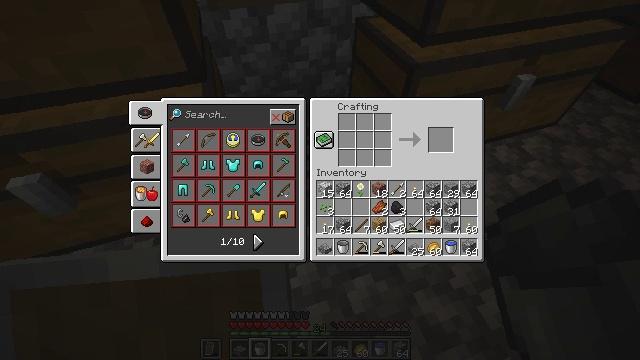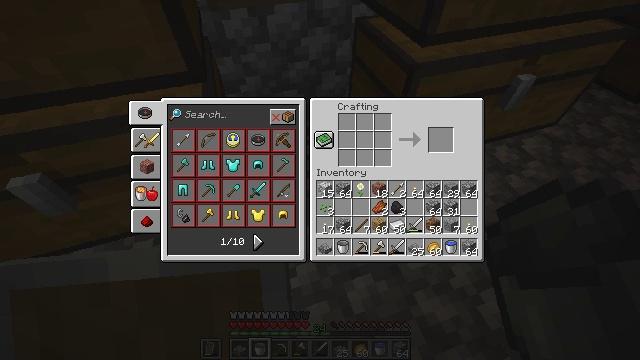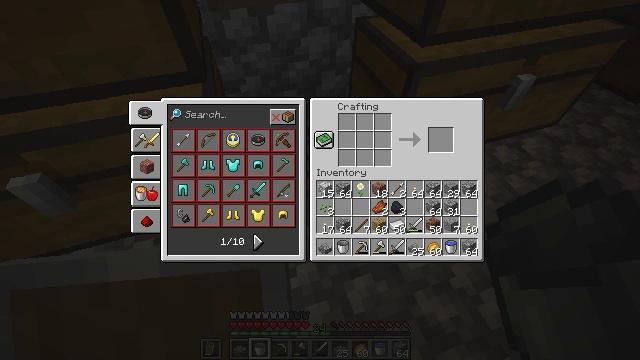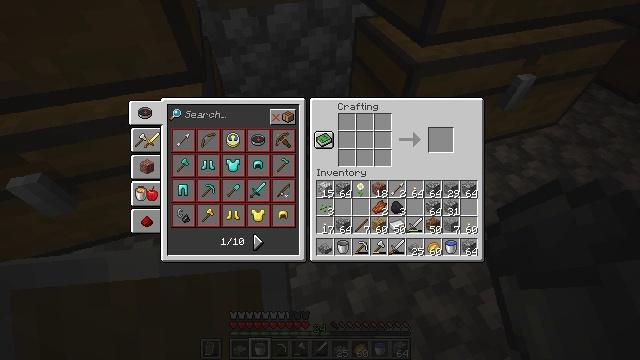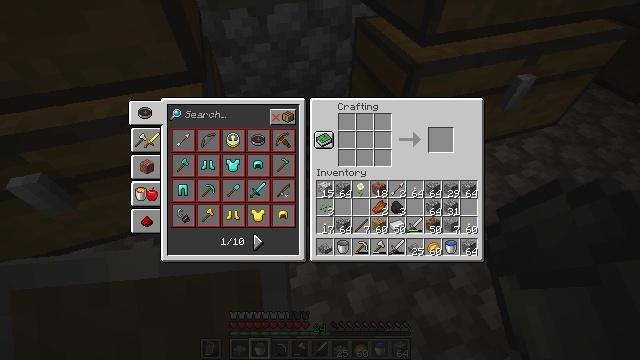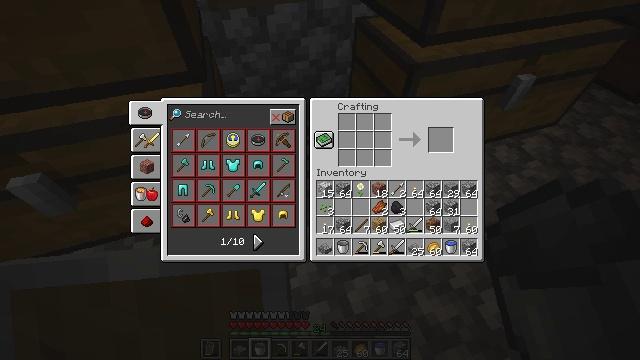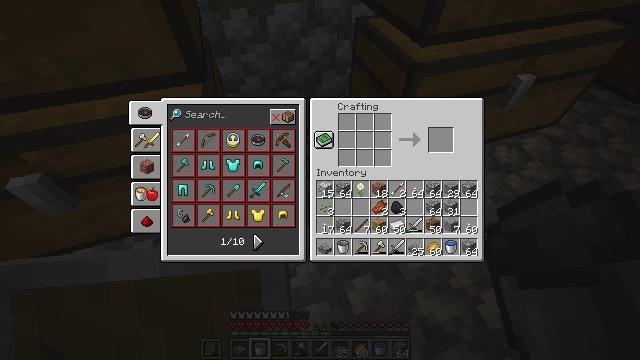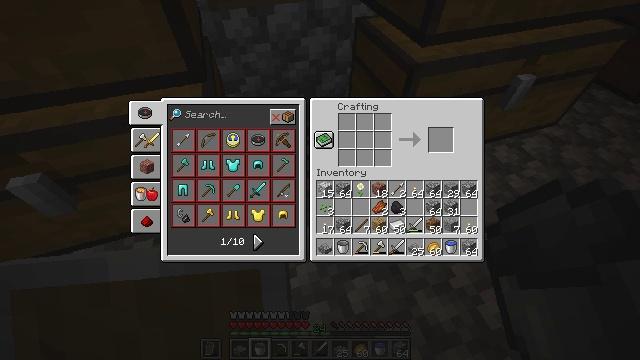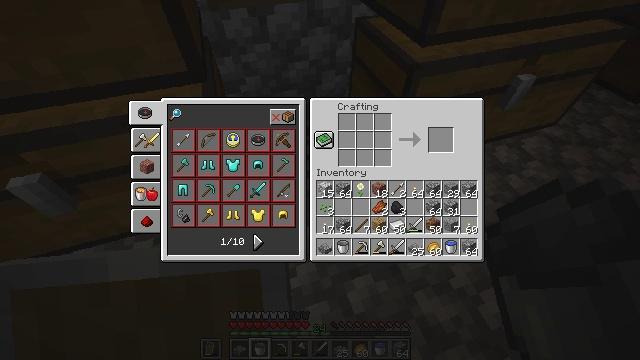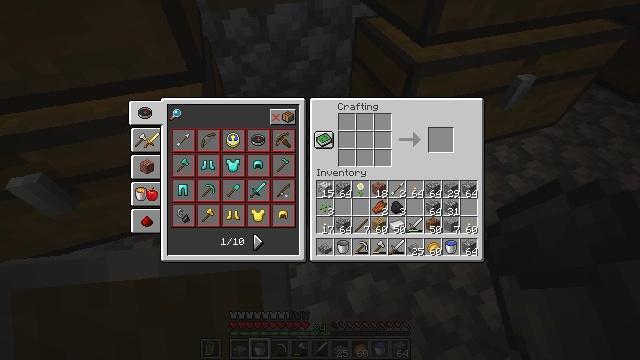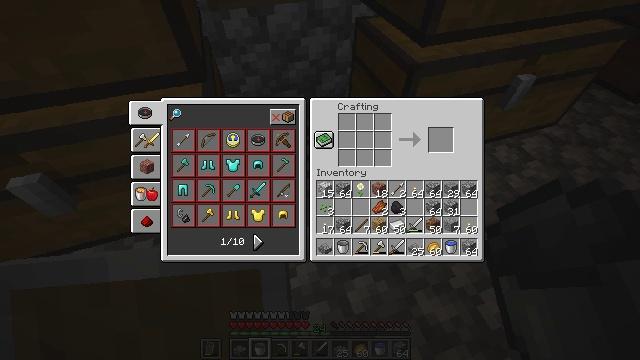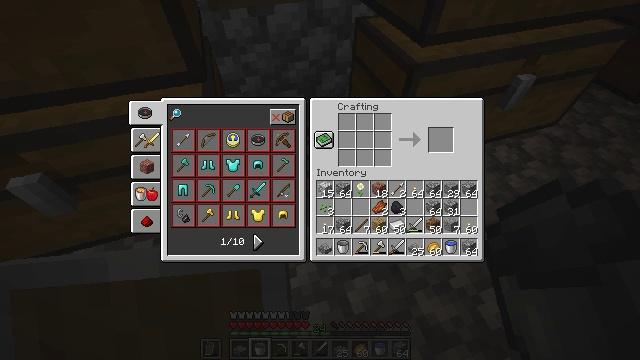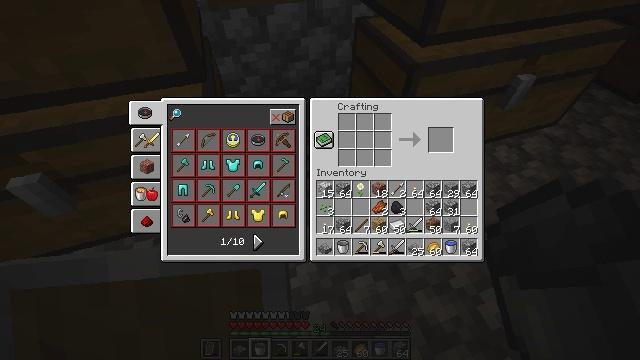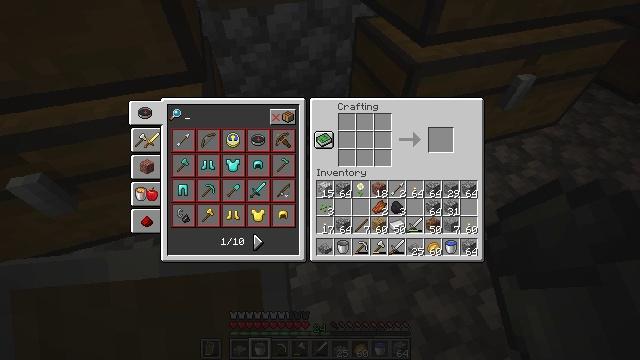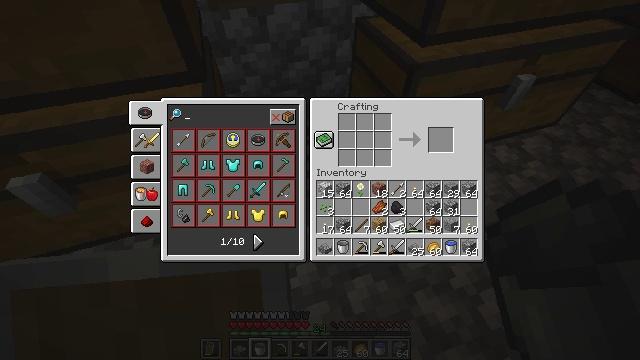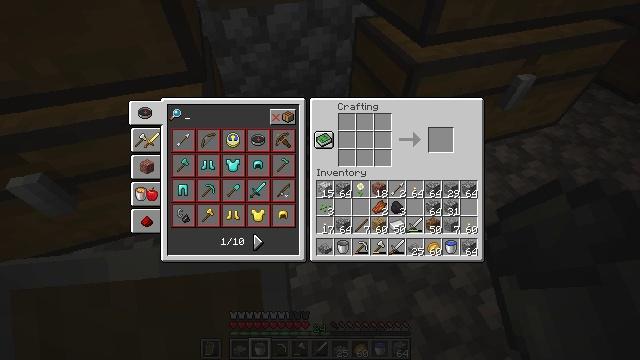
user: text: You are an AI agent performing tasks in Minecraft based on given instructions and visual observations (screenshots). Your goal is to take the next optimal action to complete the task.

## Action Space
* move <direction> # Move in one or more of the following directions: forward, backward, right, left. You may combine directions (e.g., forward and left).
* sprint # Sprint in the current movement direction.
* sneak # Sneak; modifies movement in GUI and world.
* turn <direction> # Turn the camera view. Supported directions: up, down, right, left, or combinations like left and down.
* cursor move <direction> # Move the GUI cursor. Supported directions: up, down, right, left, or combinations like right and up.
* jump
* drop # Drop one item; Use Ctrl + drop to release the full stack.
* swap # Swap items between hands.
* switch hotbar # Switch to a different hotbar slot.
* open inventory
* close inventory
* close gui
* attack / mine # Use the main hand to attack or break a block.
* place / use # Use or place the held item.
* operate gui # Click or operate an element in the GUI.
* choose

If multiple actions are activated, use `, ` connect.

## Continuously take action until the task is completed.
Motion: motion action
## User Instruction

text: Create an oak sign using the crafting table.
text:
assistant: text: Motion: no_op
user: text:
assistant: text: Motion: turn left and down
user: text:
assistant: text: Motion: no_op
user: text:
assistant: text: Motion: no_op
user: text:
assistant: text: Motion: no_op
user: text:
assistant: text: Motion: turn up
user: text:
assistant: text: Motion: no_op
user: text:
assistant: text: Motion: attack / mine
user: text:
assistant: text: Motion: attack / mine
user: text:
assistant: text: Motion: attack / mine
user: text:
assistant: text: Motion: no_op
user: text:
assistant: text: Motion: no_op
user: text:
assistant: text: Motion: no_op
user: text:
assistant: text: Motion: no_op
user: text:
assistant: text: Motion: no_op
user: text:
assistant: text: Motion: no_op
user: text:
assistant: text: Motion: no_op
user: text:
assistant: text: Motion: no_op
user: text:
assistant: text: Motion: no_op
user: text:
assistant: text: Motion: no_op
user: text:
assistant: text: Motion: no_op
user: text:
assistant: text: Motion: move back
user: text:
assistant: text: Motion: move back
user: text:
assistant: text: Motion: move back
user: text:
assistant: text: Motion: move back
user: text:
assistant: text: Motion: no_op
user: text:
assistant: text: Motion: no_op
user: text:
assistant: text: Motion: no_op
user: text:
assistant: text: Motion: no_op
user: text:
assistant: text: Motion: no_op